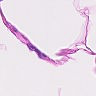
Metastatic tissue present: no